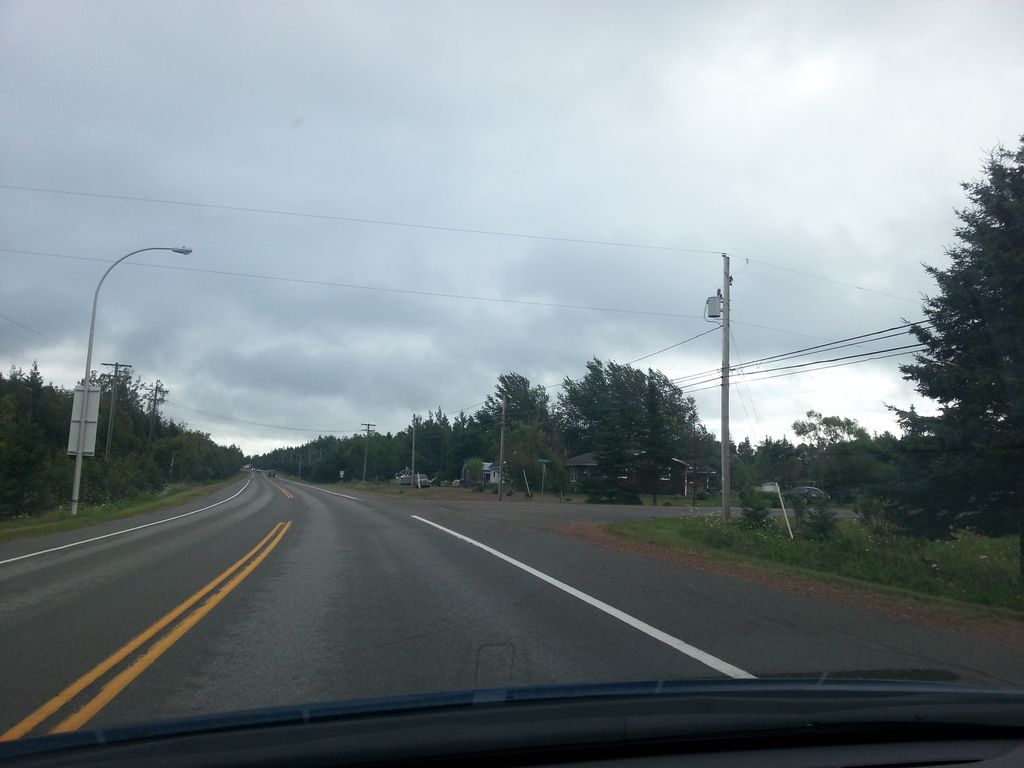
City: charlottetown